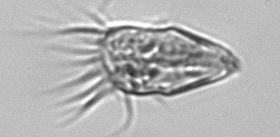
Label: Strombidium_morphotype1